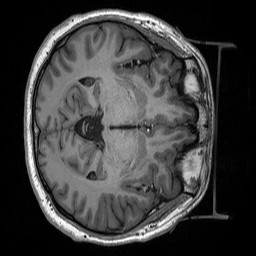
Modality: T1w
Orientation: axial
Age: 33
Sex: male
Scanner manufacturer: siemens
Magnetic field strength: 3 T
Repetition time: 2.53 s
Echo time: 0.00219 s